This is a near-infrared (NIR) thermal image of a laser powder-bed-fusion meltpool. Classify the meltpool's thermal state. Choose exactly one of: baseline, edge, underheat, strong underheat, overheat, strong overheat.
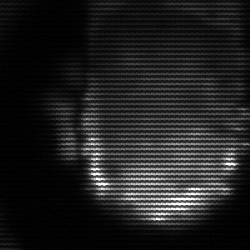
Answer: baseline